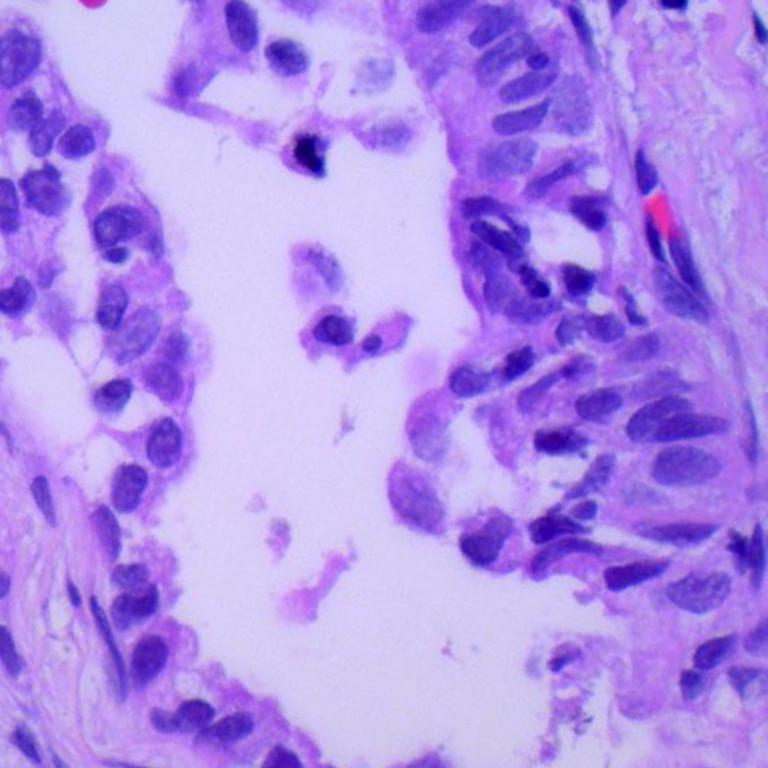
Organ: lung
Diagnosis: adenocarcinomas